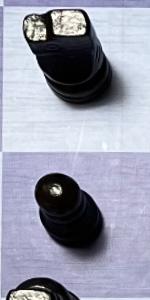
Label: Pawn_Black